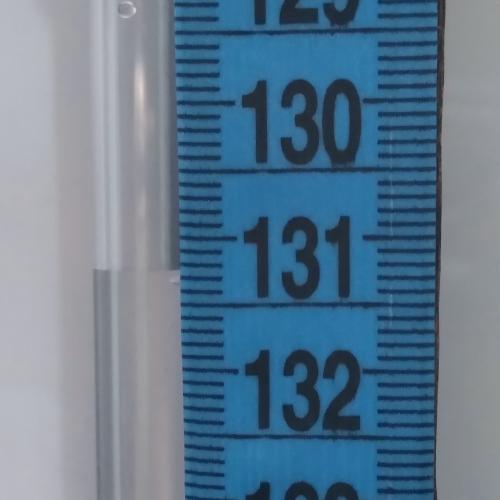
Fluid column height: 131.3 cm